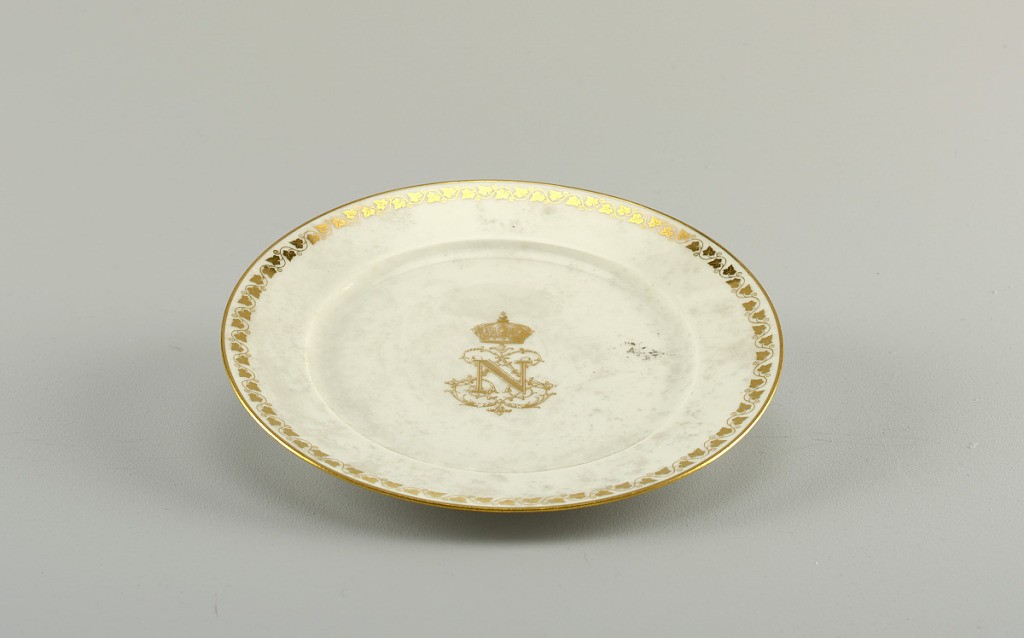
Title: Two Plates, from a Napoleon III Table Service (Assiettes, Service à Chiffre Doré de l'Empereur Napoléon III)
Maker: Sèvres Porcelain Manufactory, French, established 1756
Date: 1846–1868
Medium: hard paste porcelain, vitreous enamel, gold
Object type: plates
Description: Flat well decorated with N in interlaced scrollwork, crowned. Flat marli with gold rim and narrow ivy vine.